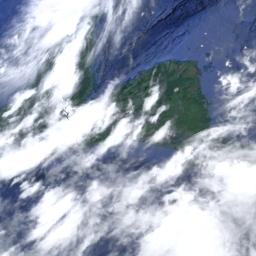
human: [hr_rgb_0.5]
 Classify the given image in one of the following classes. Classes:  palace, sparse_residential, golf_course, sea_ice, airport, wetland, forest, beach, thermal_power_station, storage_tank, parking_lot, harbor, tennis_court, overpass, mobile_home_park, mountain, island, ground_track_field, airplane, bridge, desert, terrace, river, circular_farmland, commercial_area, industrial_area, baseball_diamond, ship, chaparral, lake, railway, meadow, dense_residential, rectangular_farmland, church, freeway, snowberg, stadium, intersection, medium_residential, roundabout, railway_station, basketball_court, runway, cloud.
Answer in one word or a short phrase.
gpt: cloud